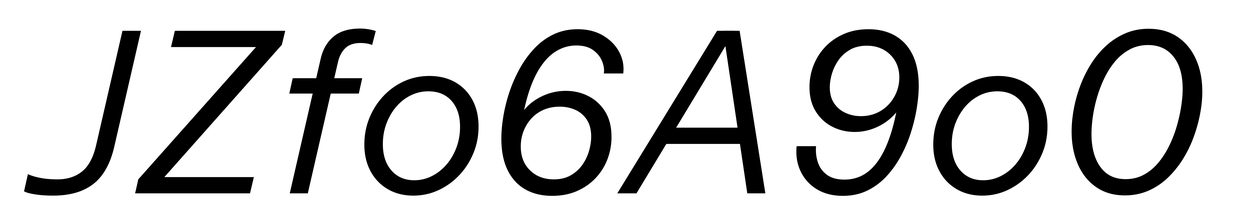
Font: InstrumentSans-Italic_Italic